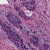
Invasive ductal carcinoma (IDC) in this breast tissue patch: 1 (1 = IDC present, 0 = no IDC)